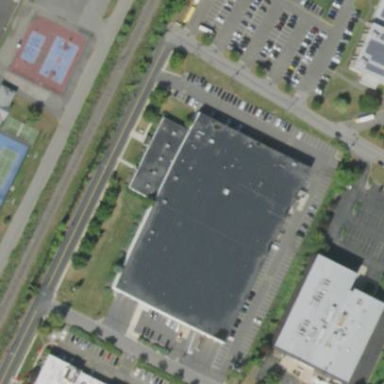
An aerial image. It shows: Industrial building.